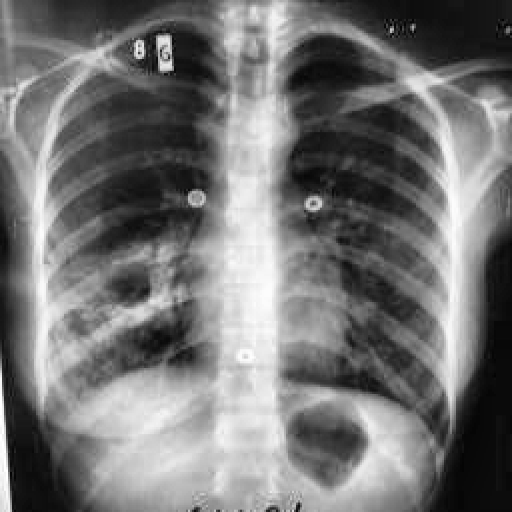
Finding: TUBERCULOSIS